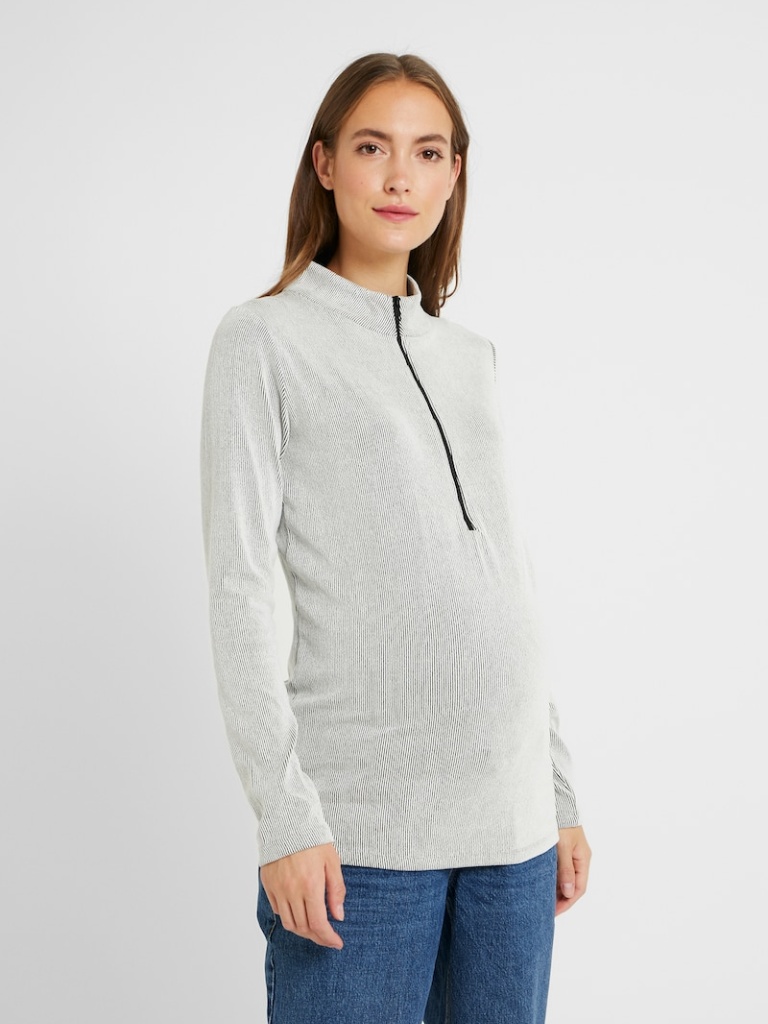
knit relaxed a long-sleeved with the sleeves down hip length Untucked mock sweater